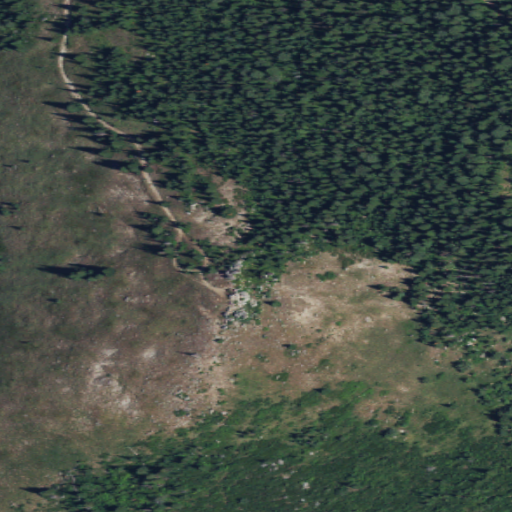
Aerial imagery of mountain in Washington named Monumental Mountain containing evergreen forest and shrub